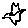
Label: bird